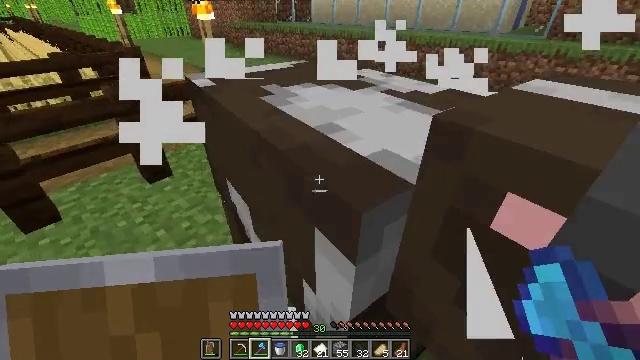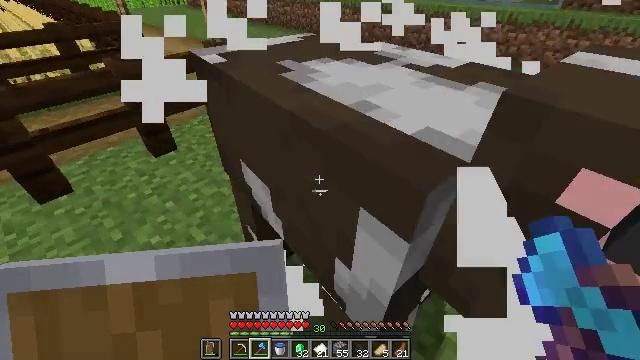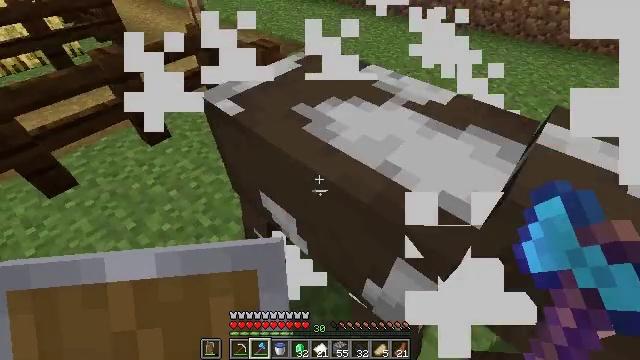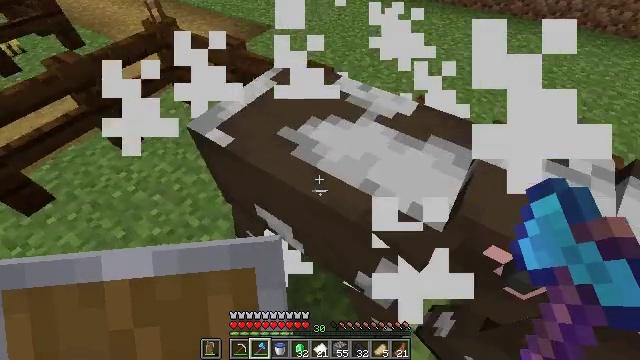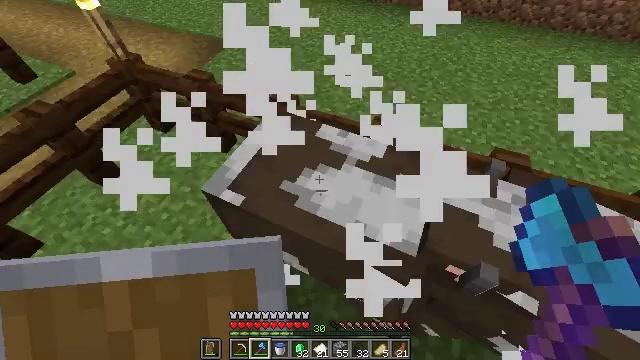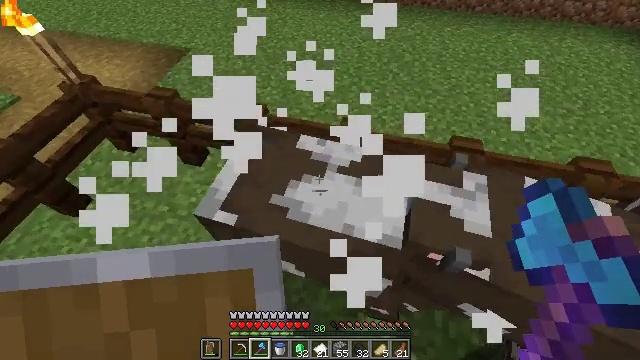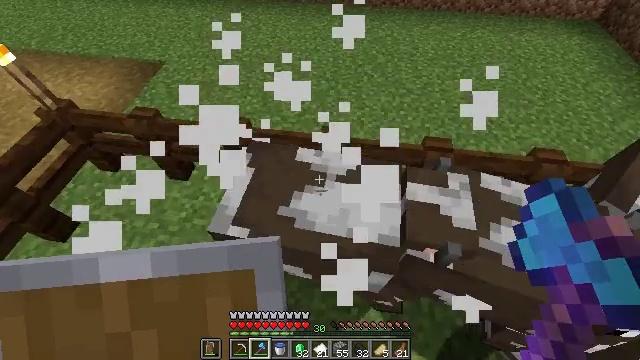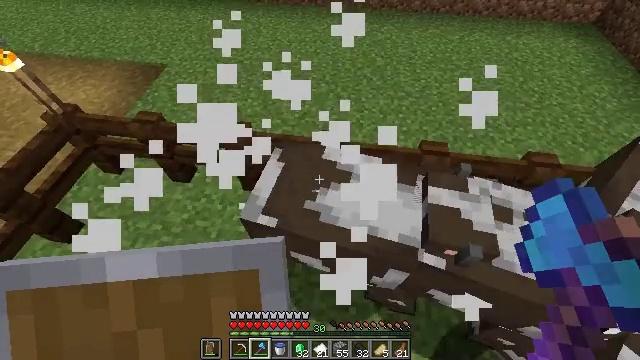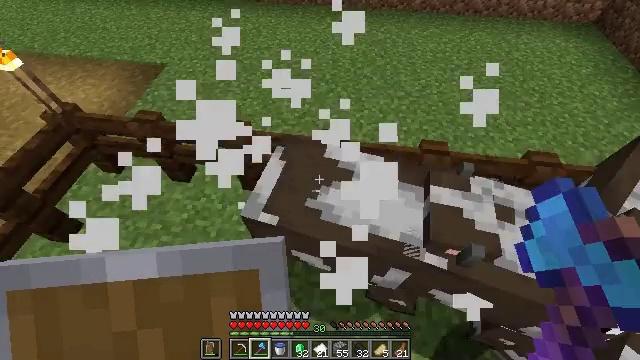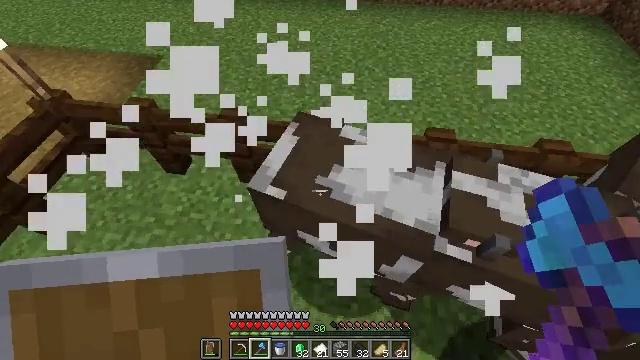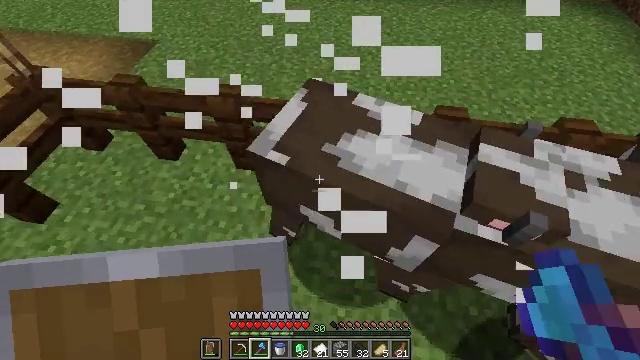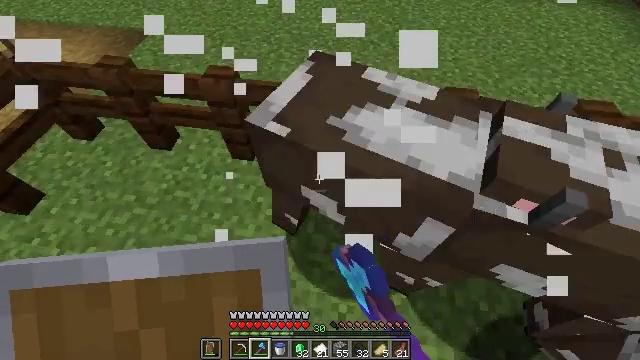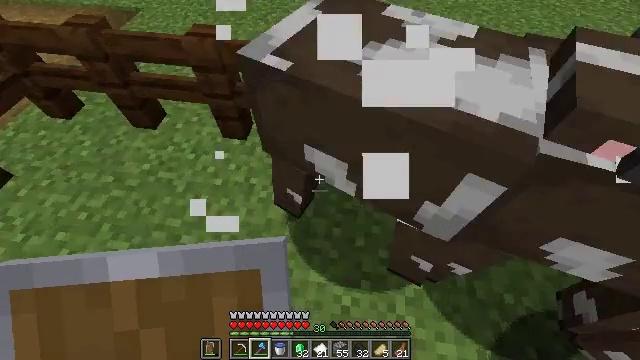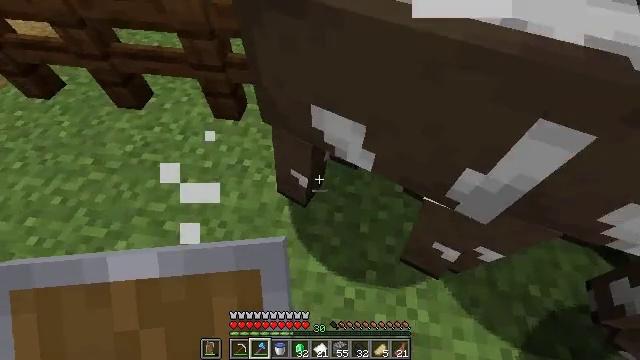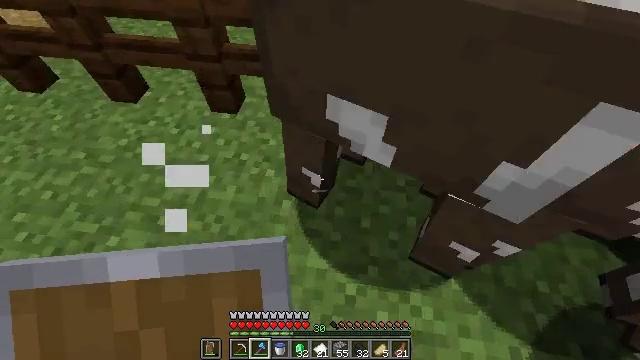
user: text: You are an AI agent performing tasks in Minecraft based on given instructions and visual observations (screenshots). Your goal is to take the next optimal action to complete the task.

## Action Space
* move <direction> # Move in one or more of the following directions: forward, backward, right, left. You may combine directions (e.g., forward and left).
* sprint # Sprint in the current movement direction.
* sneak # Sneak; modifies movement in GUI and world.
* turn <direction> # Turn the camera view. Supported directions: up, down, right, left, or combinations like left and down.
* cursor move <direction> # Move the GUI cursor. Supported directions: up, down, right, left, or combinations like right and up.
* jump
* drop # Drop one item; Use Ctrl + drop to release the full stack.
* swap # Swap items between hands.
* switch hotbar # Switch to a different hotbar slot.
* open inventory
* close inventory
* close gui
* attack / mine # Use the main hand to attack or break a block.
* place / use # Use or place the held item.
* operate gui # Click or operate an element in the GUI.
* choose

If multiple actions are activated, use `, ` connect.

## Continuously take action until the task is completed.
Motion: motion action
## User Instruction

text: Kill mobs.
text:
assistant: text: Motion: turn down
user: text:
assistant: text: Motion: turn right and down, jump
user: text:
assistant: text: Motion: turn right and down, jump
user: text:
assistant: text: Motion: turn right and down, jump
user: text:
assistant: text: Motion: turn right and down
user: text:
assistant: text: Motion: turn right
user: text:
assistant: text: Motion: no_op
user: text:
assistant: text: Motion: no_op
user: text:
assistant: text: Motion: no_op
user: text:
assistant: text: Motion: attack / mine
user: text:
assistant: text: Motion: attack / mine
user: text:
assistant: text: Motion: attack / mine
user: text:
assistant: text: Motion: no_op
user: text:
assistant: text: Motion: no_op
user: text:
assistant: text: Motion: no_op